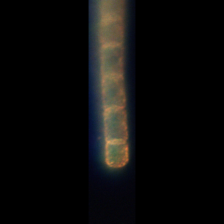
Taxon: Guinardia
Group: Diatoms